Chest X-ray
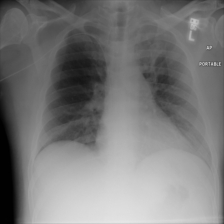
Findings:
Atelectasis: negative
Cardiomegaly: negative
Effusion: negative
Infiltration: negative
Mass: negative
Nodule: negative
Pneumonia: negative
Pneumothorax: negative
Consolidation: negative
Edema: negative
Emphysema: negative
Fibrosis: negative
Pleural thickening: negative
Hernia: negative